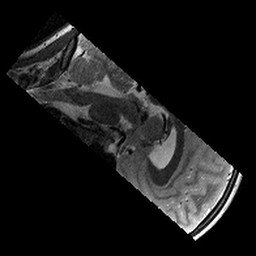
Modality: T2w
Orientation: sagittal
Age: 9
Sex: male
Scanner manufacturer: siemens
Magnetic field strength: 3 T
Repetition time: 9.23 s
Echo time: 0.067 s